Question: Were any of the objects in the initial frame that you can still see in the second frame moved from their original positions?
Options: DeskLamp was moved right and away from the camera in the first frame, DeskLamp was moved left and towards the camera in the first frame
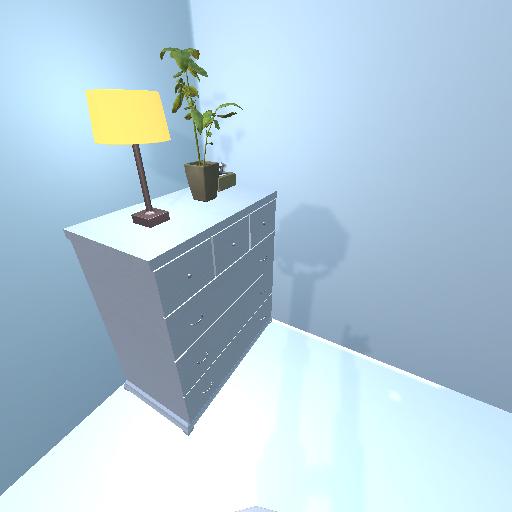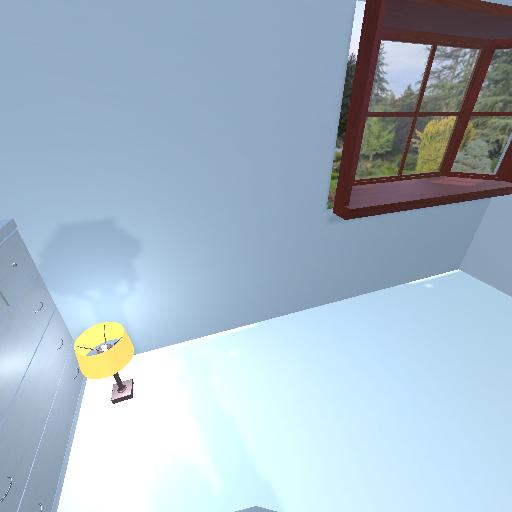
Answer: DeskLamp was moved right and away from the camera in the first frame